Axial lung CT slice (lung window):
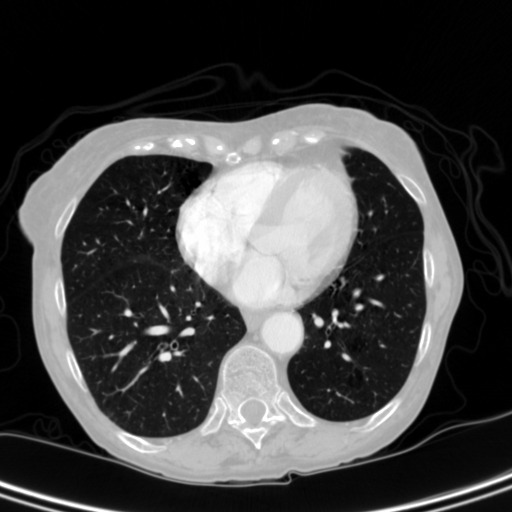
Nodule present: no